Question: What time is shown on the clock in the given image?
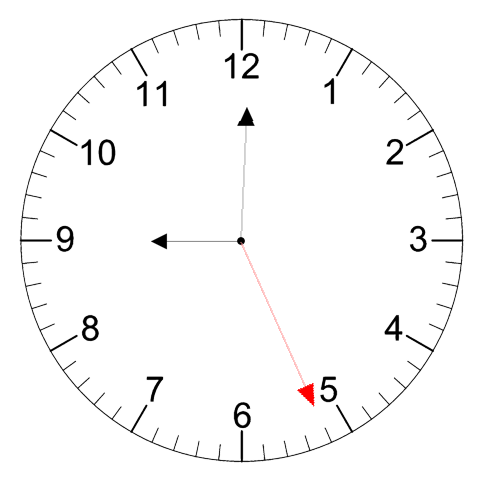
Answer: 09:00:26